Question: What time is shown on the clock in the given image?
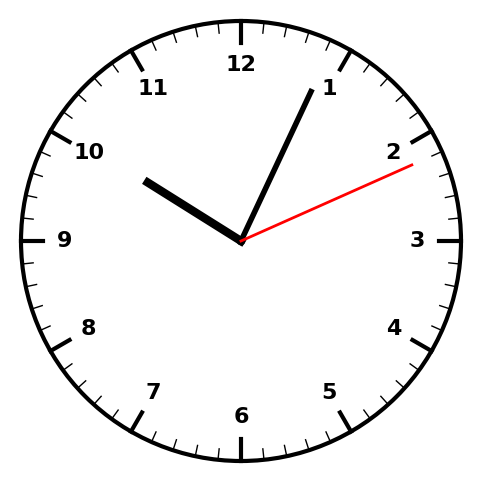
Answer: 10:04:11